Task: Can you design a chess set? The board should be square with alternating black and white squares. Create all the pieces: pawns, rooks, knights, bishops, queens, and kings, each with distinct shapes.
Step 3902:
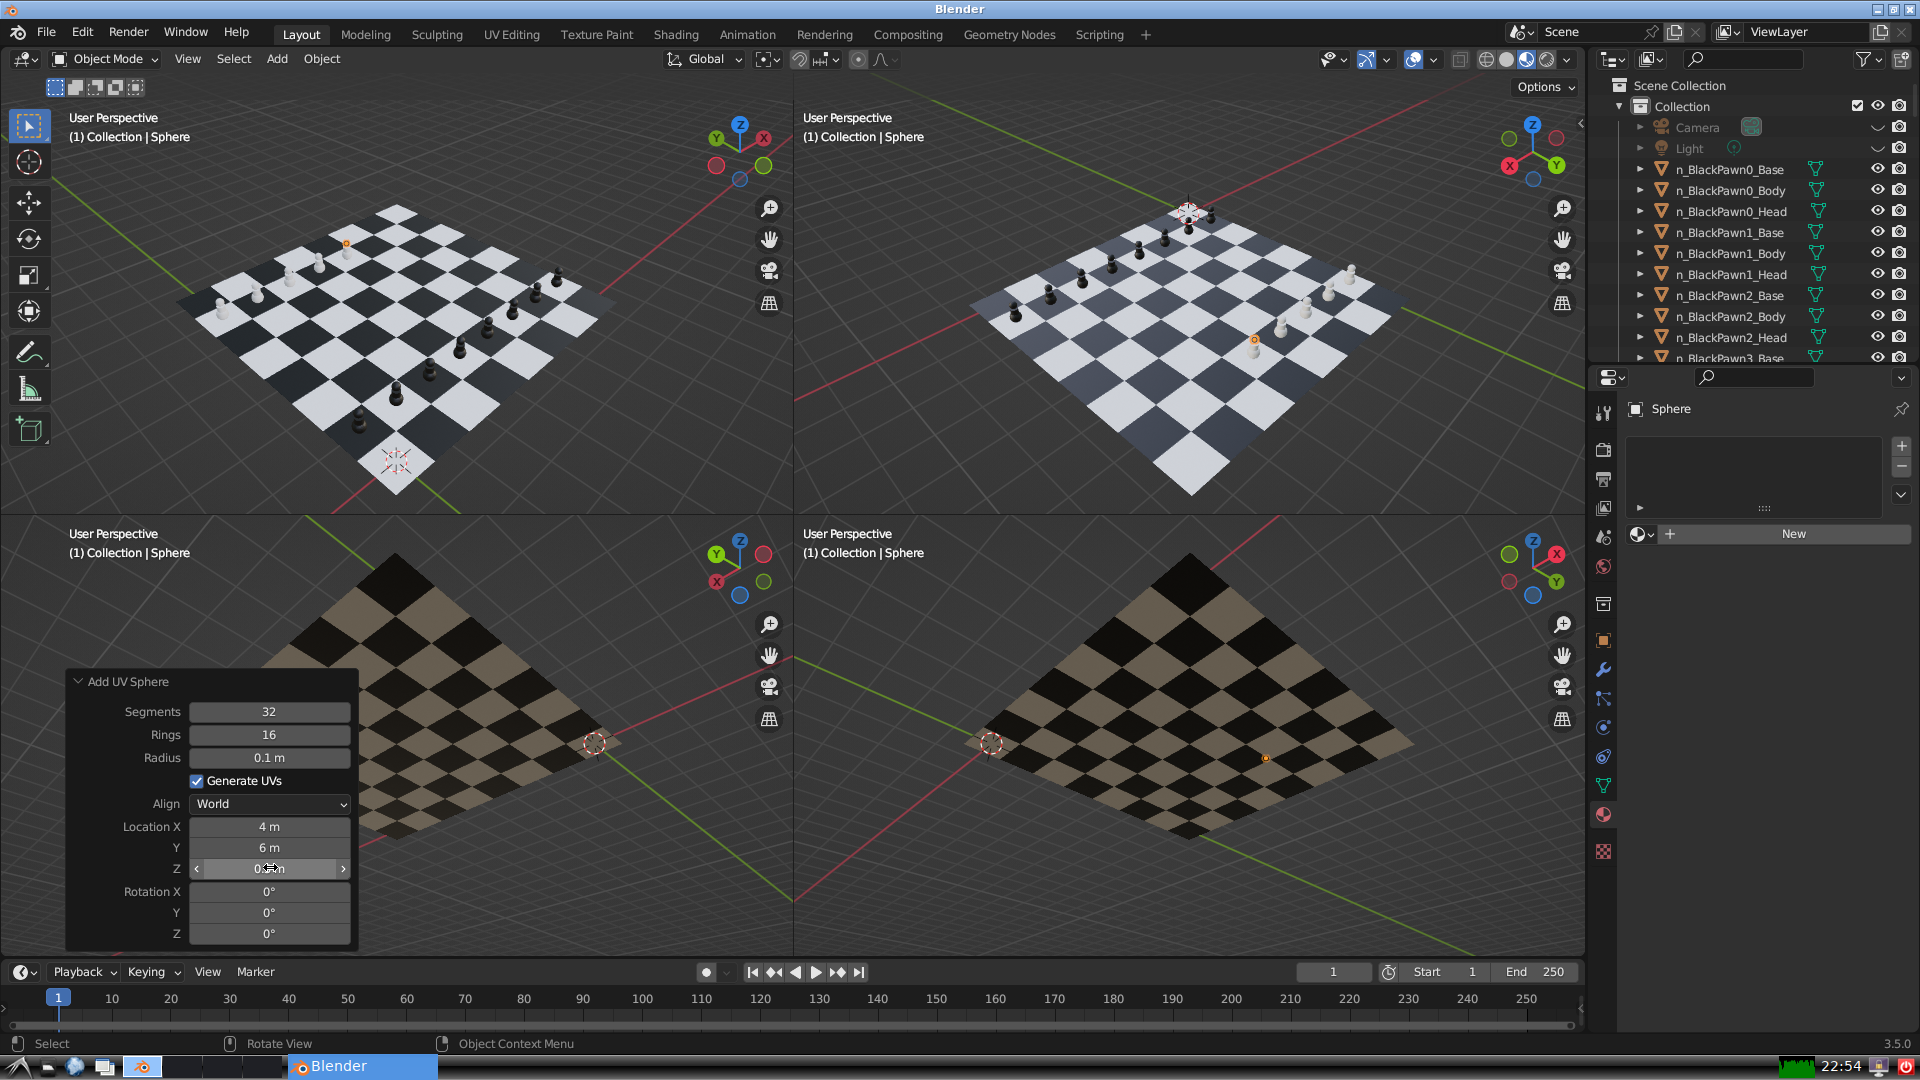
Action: {"mouse_move": [960, 540]}